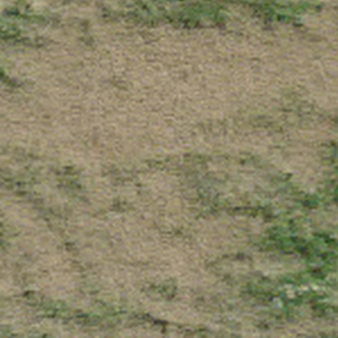
Label: other